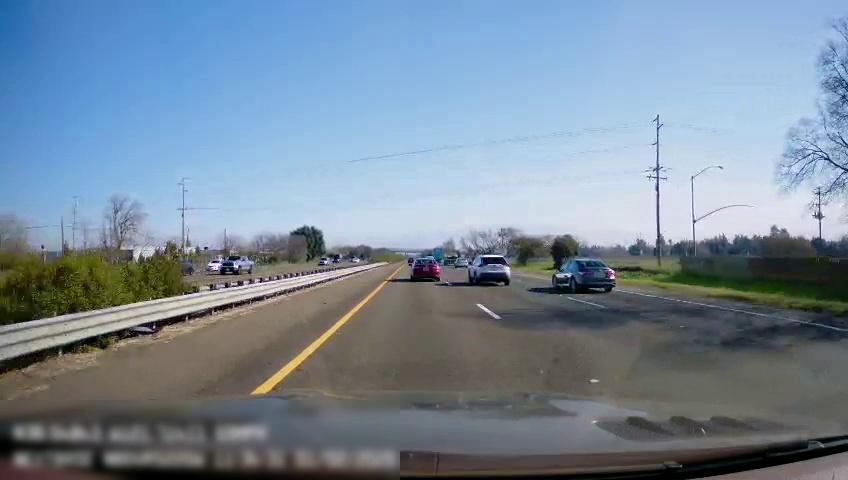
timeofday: Day
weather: Sunny
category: Drivable Space
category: Vehicles | Car
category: Vehicles | SUV
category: Vehicles | Car
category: Drivable Space
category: Vehicles | Truck
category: Vehicles | Truck
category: Vehicles | Car
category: Vehicles | Car
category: Vehicles | SUV
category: Vehicles | Van
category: Vehicles | Truck
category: Vehicles | Car
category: Lanes | Current Lane
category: Lanes | Current Lane
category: Lanes | Alternate Lane
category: Lanes | Alternate Lane